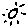
Label: sun